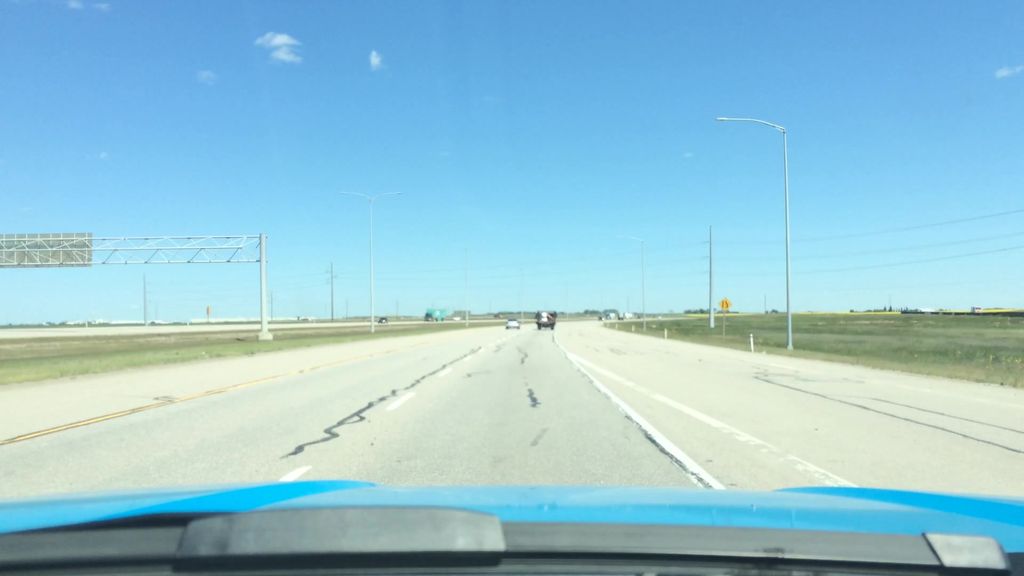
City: calgary